Field crop: maize
Growth stage: 2
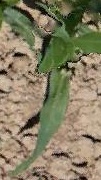
Species: maize